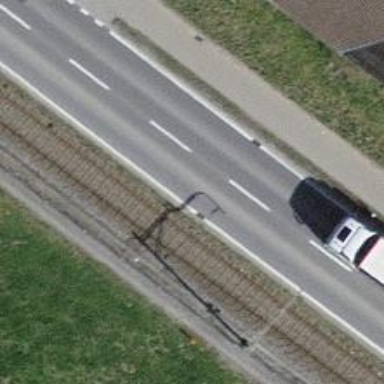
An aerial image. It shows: Primary highway with cycle track on the right.